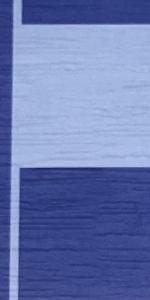
Label: Empty